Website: home-depot
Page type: delivery-shipping
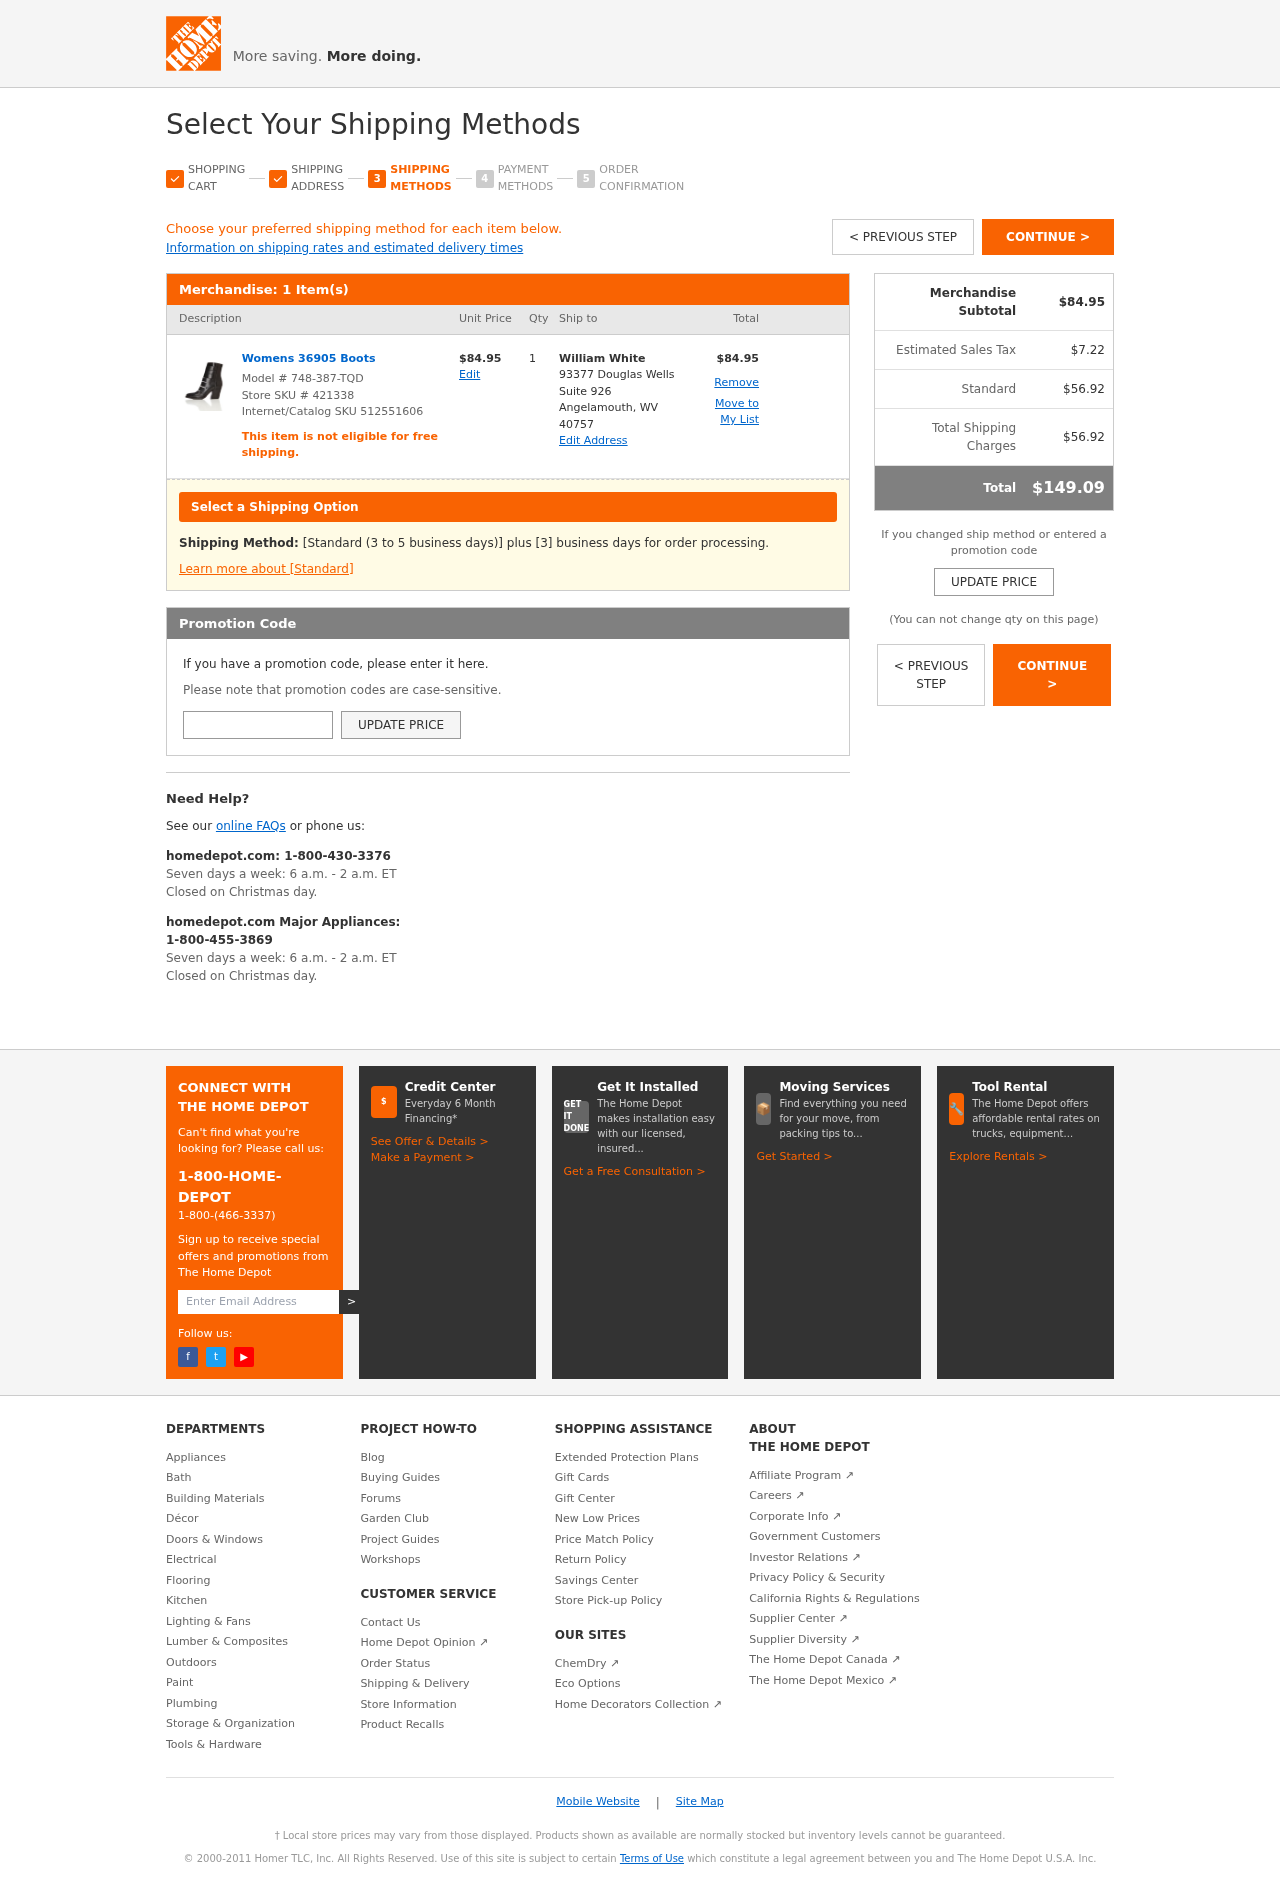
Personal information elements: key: PII_CITY_STATE_ZIP
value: Angelamouth, WV 40757
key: PII_FULLNAME
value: William White
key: PII_PROMO_CODE
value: WELCOME09
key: PII_STREET
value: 93377 Douglas Wells Suite 926
Product elements: key: PRODUCT1_NAME
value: Womens 36905 Boots
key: PRODUCT1_PRICE
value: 84.95
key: PRODUCT1_QUANTITY
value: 1
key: PRODUCT_MODEL_NUMBER
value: Model # 748-387-TQD
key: PRODUCT1_LINE_TOTAL
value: $84.95
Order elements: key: ORDER_NUM_ITEMS
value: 1 Item(s)
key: ORDER_SUBTOTAL
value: $84.95
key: ORDER_TAX
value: $7.22
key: ORDER_SHIPPING_COST
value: $56.92
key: ORDER_SHIPPING_TOTAL
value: $56.92
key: ORDER_TOTAL
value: $149.09
Other elements: key: STORE_SKU
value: Store SKU # 421338
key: INTERNET_SKU
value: Internet/Catalog SKU 512551606